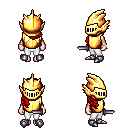
a pixel art fantasy rpg character, female body template, human, light skin, gold chest armor, white pants, red right-swept hairstyle, gold helm, bracelets, metal boots, dagger, four views (front, back, left, right), 2x2 character sprite sheet, small pixel art, hard edges, no anti-aliasing